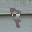
Label: 7